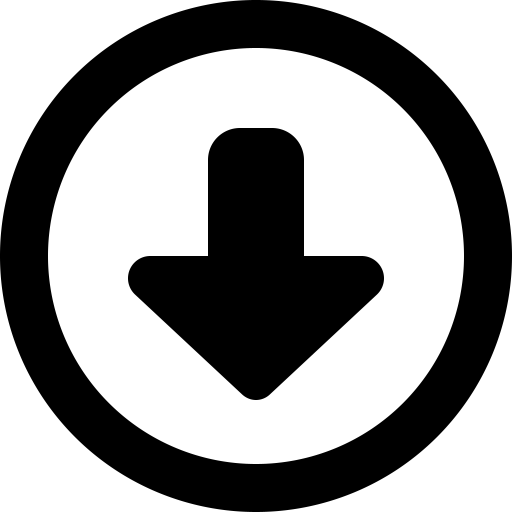
Tags: icon, FontAwesome, fa-icon, outline, circle, down